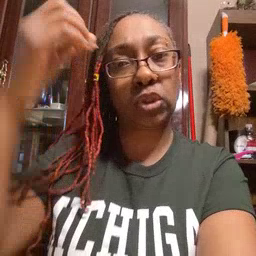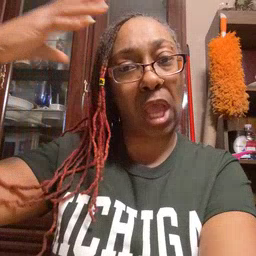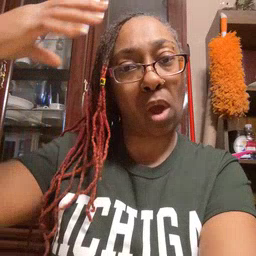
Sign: shower